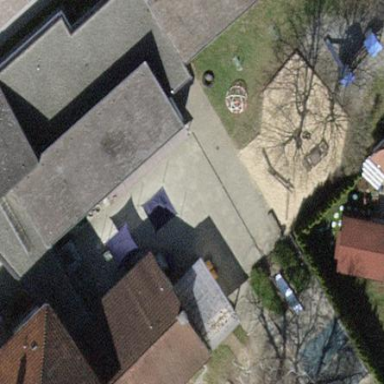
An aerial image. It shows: Kindergarten building.